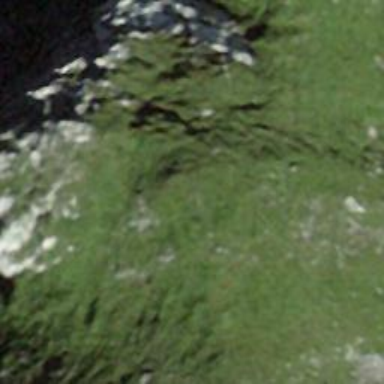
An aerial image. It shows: Cliff in nature.